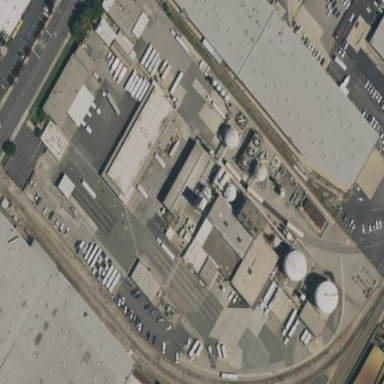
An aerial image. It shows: Industrial area with man-made structures.